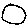
Label: moon